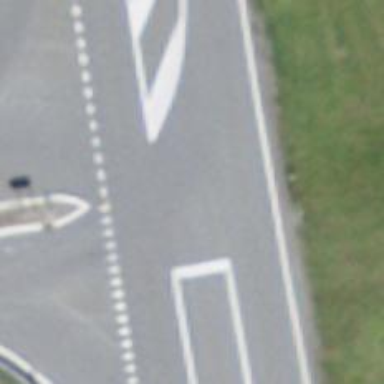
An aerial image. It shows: Motorway junction.